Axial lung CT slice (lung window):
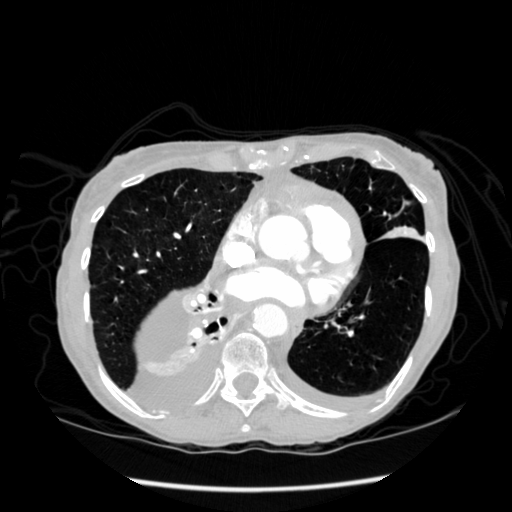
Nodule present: no